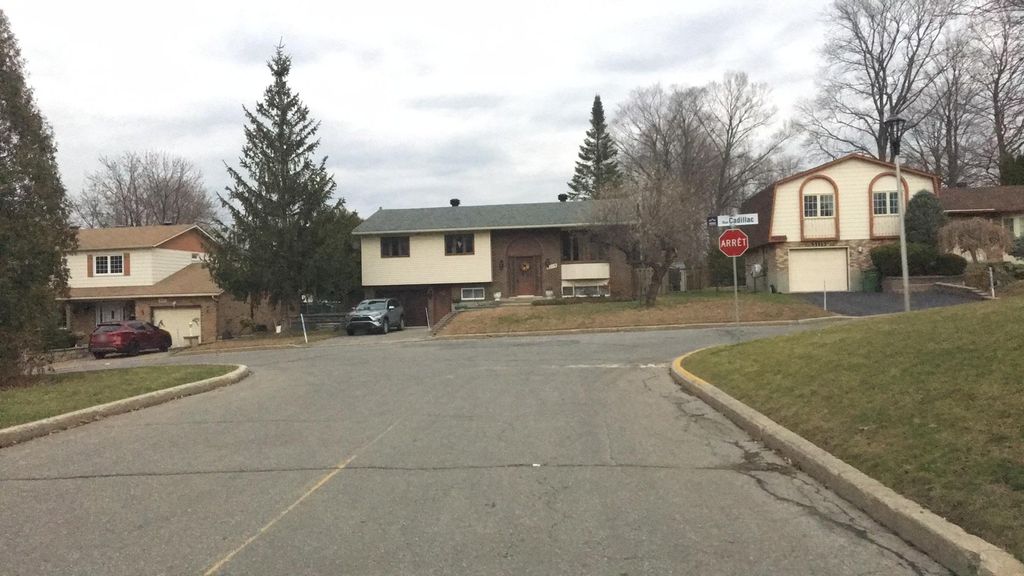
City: montreal